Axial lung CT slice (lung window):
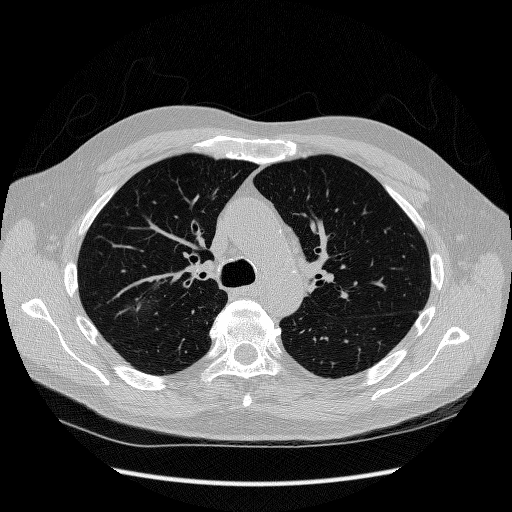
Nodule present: no